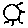
Label: sun